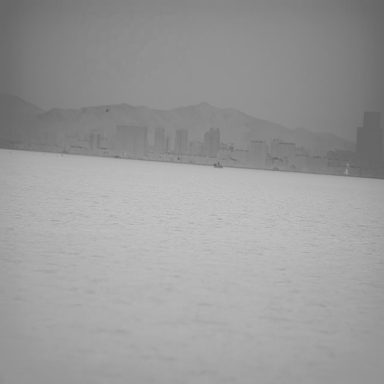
There is a bulk_carrier in the infrared image.